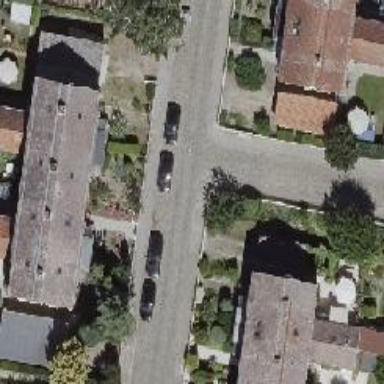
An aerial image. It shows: Residential road with sidewalks on both sides.